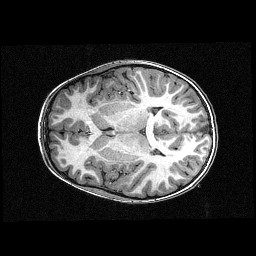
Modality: T1w
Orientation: axial
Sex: female
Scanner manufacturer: siemens
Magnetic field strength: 3 T
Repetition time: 2.3 s
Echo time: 0.00336 s